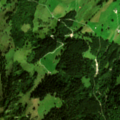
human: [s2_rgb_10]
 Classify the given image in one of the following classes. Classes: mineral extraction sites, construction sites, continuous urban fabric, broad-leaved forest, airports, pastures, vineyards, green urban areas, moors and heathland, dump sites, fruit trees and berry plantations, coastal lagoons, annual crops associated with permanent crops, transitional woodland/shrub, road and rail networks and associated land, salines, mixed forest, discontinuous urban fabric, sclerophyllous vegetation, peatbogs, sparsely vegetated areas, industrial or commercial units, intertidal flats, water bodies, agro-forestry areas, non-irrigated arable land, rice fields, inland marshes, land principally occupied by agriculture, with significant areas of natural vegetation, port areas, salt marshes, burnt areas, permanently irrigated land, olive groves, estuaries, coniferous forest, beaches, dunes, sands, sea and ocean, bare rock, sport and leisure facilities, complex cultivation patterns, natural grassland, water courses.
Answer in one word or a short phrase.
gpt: pastures, coniferous forest, mixed forest, natural grassland